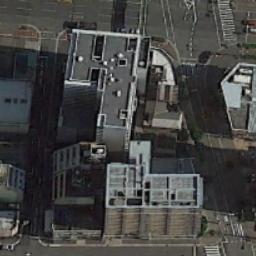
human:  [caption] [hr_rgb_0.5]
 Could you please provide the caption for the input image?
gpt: A commercial area with some connected buildings is surrounded by some roads .

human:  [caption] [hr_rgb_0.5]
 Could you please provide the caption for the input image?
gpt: The commercial area is on the open place .

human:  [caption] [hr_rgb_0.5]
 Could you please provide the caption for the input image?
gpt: There was a lot of traffic on the road next to the building .

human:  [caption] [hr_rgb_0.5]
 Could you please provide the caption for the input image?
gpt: There are some buildings by the roadside on a commercial area .

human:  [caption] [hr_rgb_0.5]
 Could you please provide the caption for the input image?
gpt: In a commercial district there are several tall buildings of different shapes and several roads with many cars .